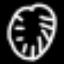
Label: clock